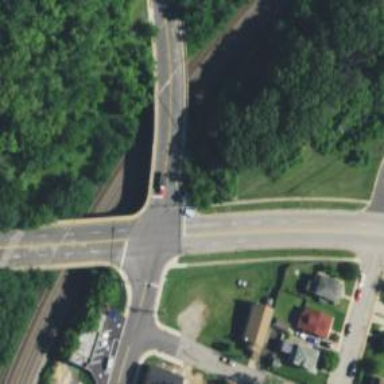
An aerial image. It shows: Tertiary road on beam bridge with asphalt surface.